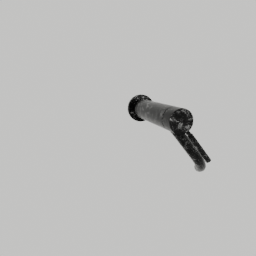
Label: appliances